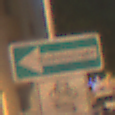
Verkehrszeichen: EinbahnstrasseLinksweisend
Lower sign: RichtungsangabeDurchPfeile9
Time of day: Night
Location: Outdoor (Urban)
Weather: Clear
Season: NotSpecified
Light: Artificial